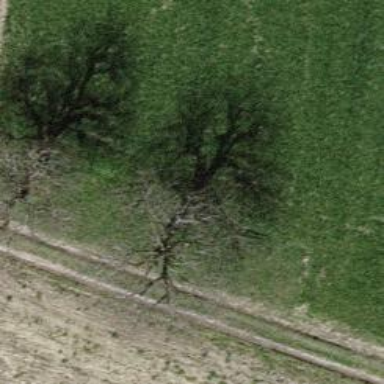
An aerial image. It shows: Agricultural area filled with broadleaved trees.